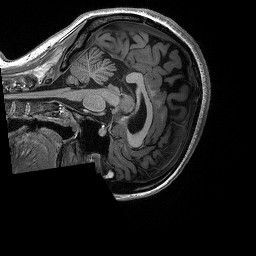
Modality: T1w
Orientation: sagittal
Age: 18
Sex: female
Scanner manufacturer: siemens
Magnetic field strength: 3 T
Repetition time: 2.3 s
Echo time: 0.00298 s